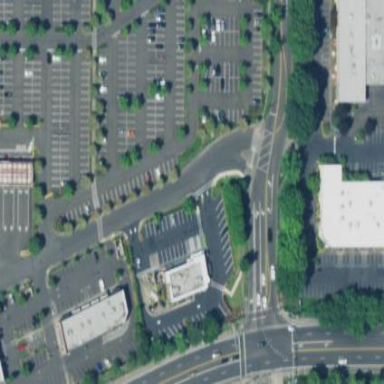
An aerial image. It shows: Retail area.